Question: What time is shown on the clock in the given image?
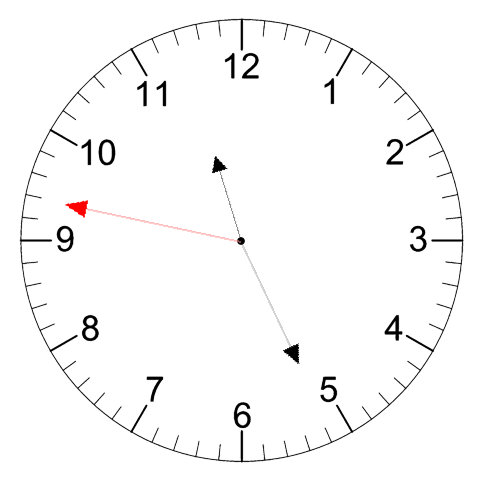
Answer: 11:25:47